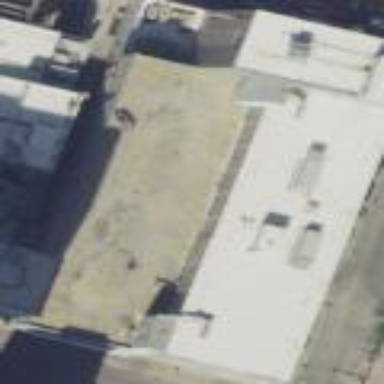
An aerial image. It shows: Building.